Question: I have a 'Custom Command' button in a Kendo Grid, however its functionality is linked to the row itself. Is there any way to only show the custom command button AFTER an insert?
The grid is currently in 'inline' edit mode, so when you click insert the custom command is shown all the time, and clicking on it produces an error since the data does not yet exist (the user hasn't clicked the update button)
See image for example :-
I'm trying to have the Edit Teams, Export and Set Active button only visible after the data has been entered into the DB (ie after the update button is clicked).
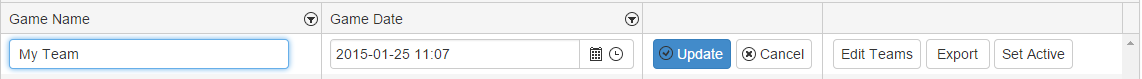
Answer: I've found a way to do this using CSS only - Kendo applies the k-grid-edit-row class to any grid row thats in the editable state, Using that I can do :-
'''
/* Hide the buttons on an edit row */
.k-grid-edit-row .k-grid-EditTeams,
.k-grid-edit-row .k-grid-Export,
.k-grid-edit-row .k-grid-SetActive {
visibility: hidden;
}
'''
Where k-grid-EditTeams, Export and SetActive are my button classes.